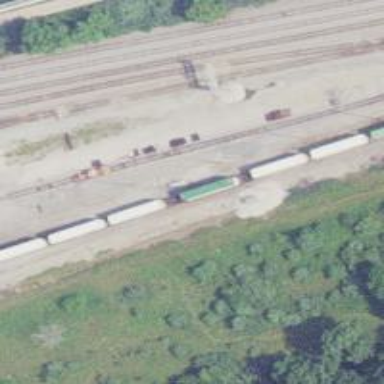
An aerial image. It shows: Junction on the railway.